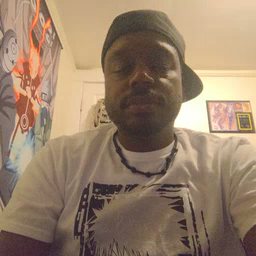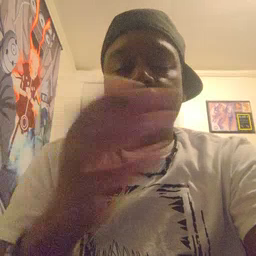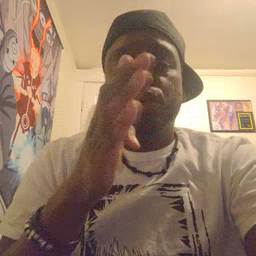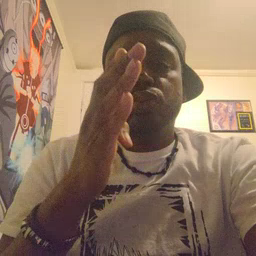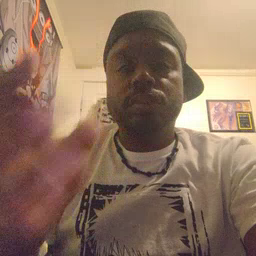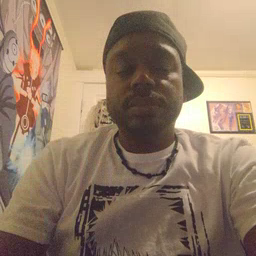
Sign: blue